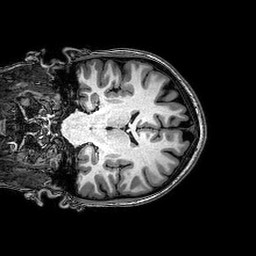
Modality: T1w
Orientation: coronal
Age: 21
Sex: female
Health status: healthy
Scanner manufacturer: philips
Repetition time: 0.008148 s
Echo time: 0.00373 s